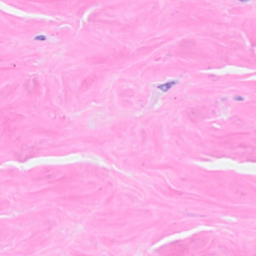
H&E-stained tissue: Breast